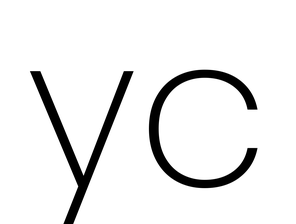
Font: Poppins-ExtraLight